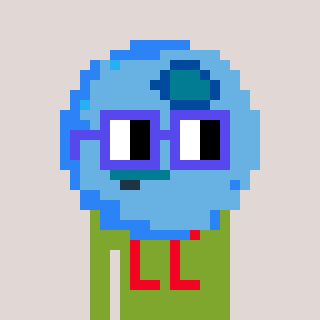
a pixel art character with square blue glasses, a blueberry-shaped head and a slimegreen-colored body on a warm background